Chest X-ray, PA view. Patient: 41 years old, sex F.
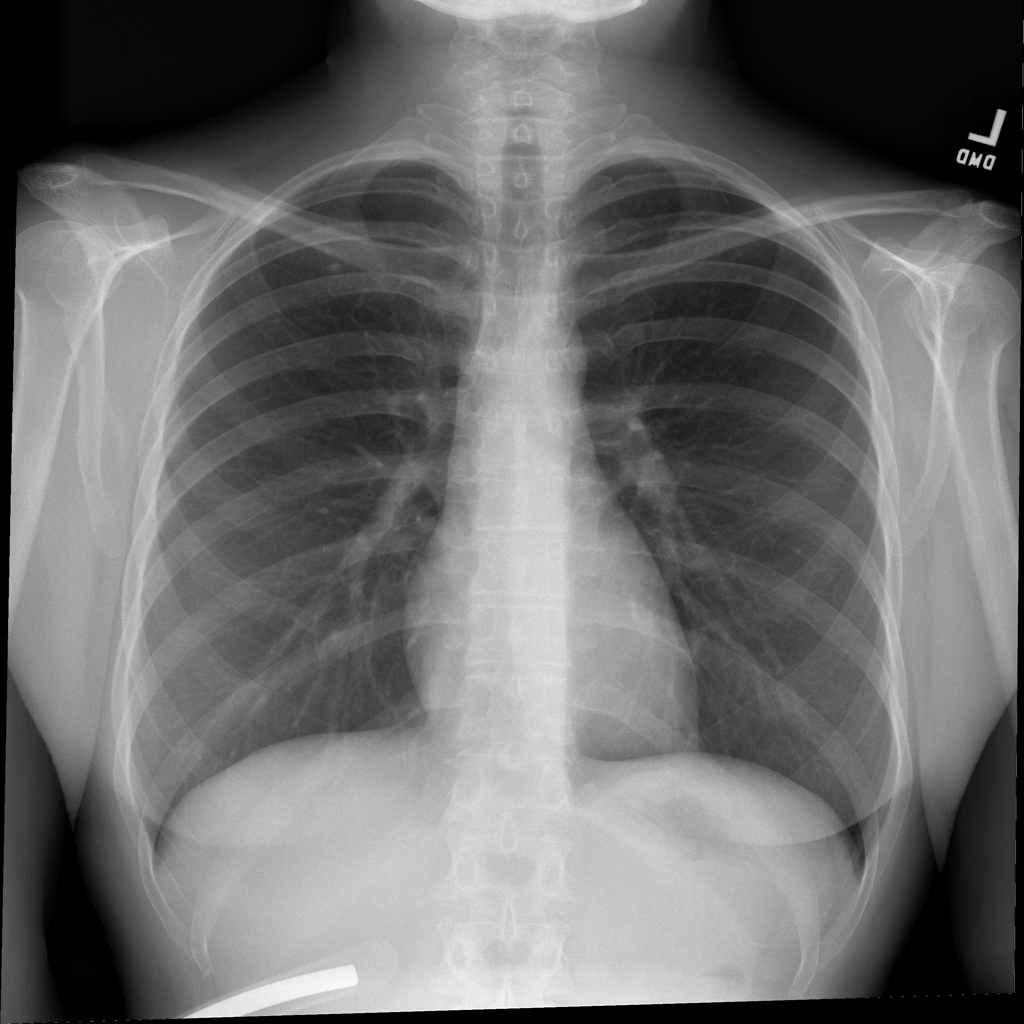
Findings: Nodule